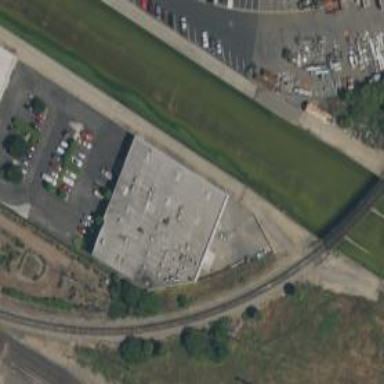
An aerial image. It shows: Factory building.